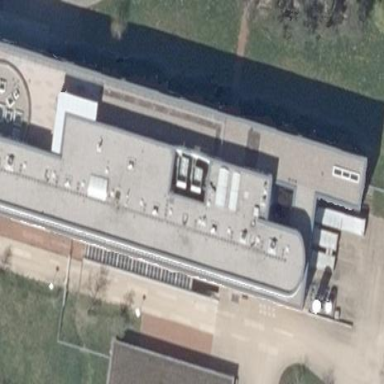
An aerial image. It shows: Part of building.